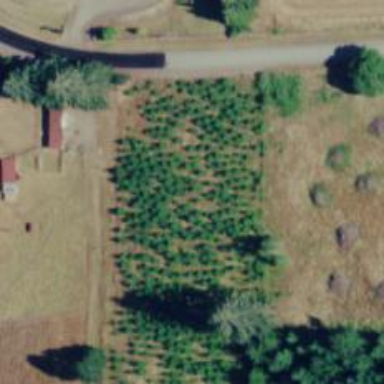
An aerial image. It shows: Plant nursery specializing in growing Christmas trees.